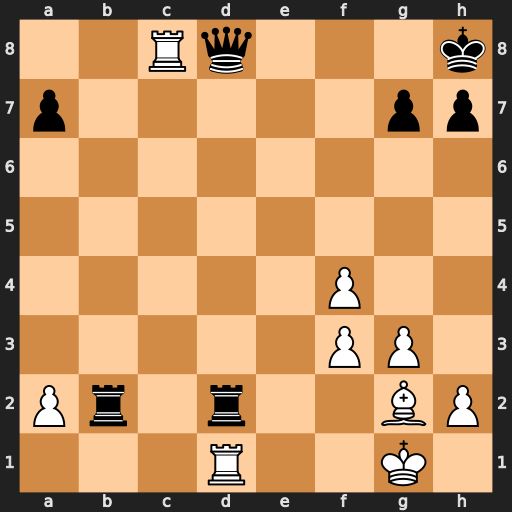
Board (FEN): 2Rq3k/p5pp/8/8/5P2/5PP1/Pr1r2BP/3R2K1
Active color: w
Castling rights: -
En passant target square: -
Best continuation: Rxd8+ Rxd8 Rxd8#